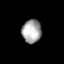
Tissue: skin
Cell type: Epithelial cells
Senescence score: 0.1957
Nuclear area (px): 443
Mean DAPI intensity: 165.506